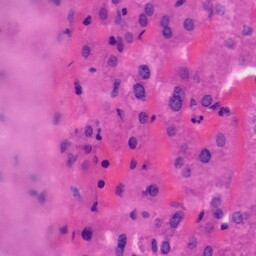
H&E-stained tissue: Liver